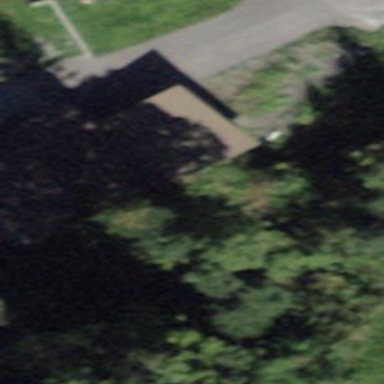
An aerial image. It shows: View of roof of building.